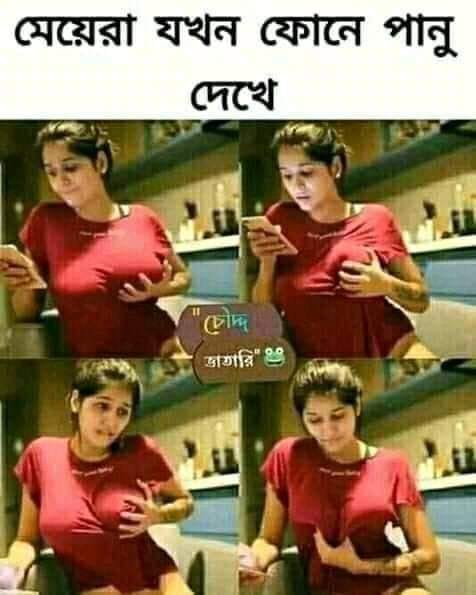
Caption: মেয়েরা যখন ফোনে পানু দেখে
Label: hate